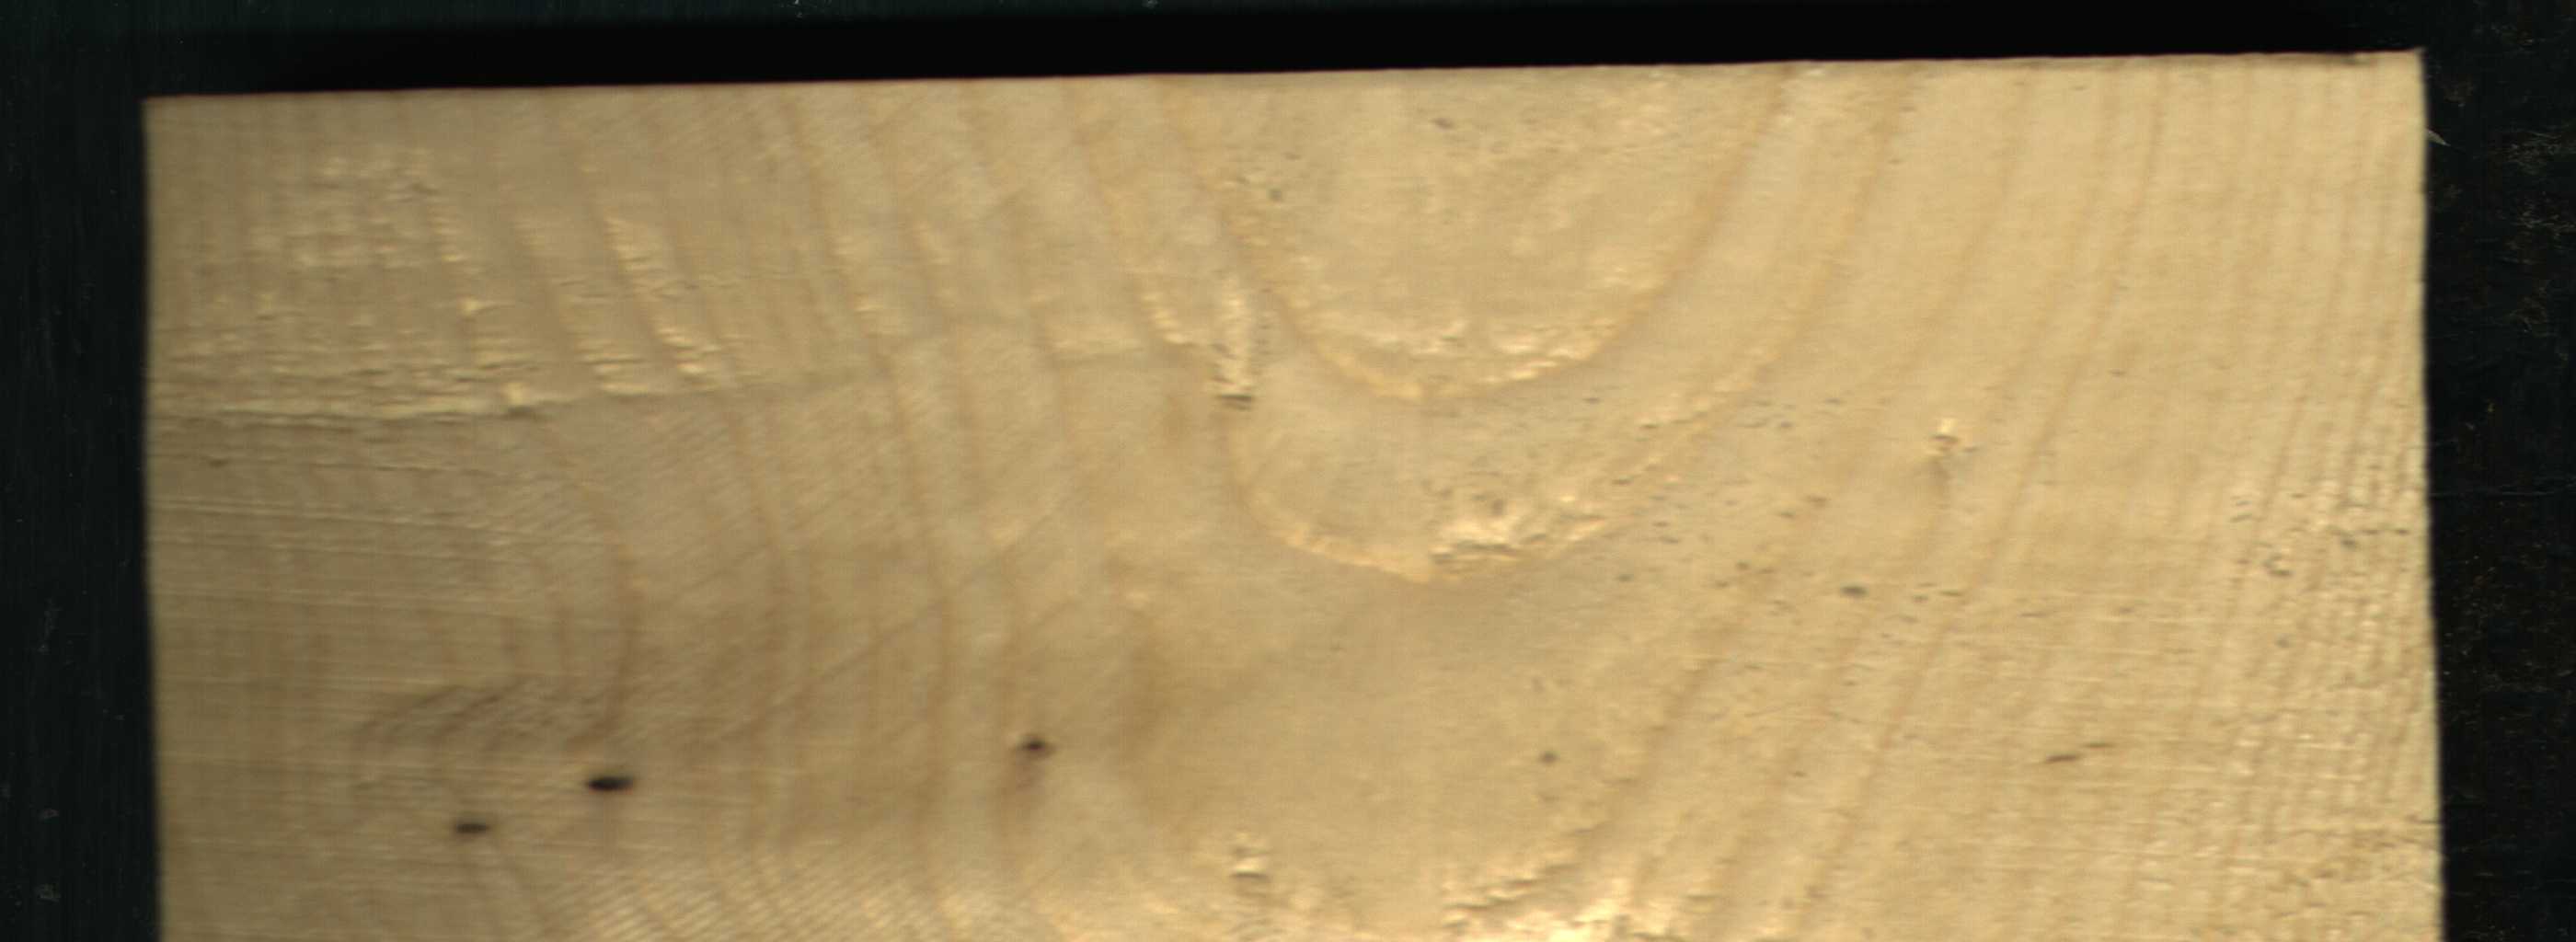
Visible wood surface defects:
Dead_Knot
Dead_Knot
Dead_Knot